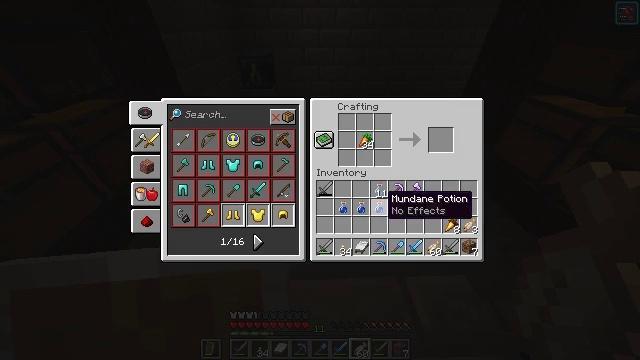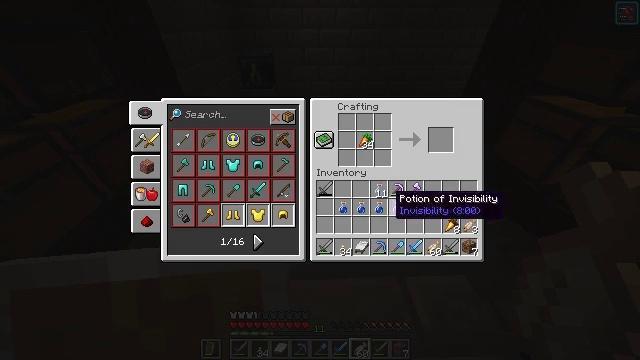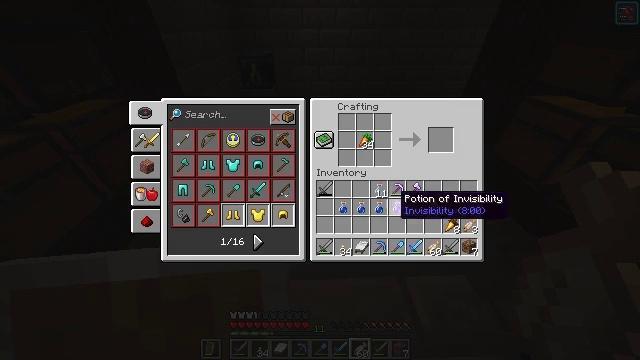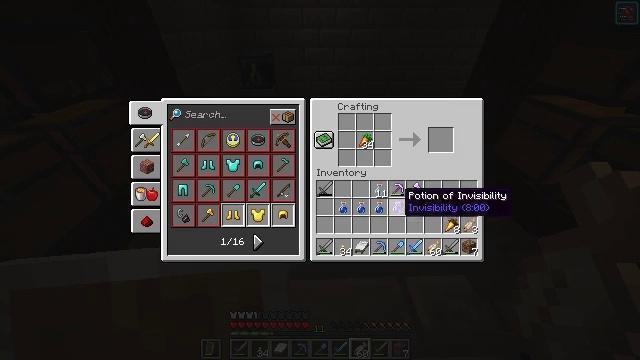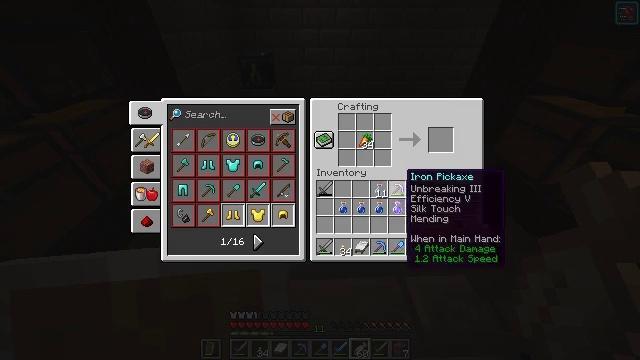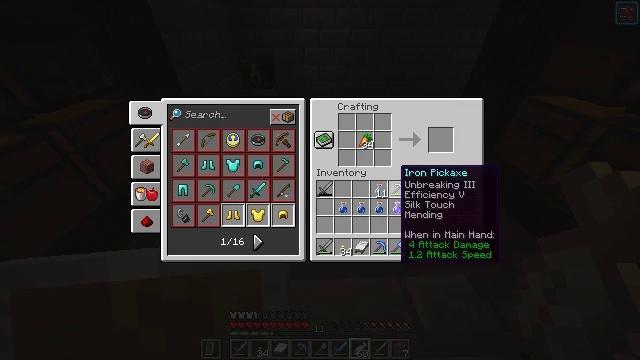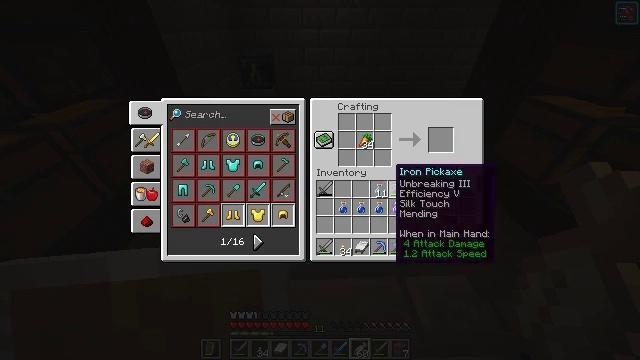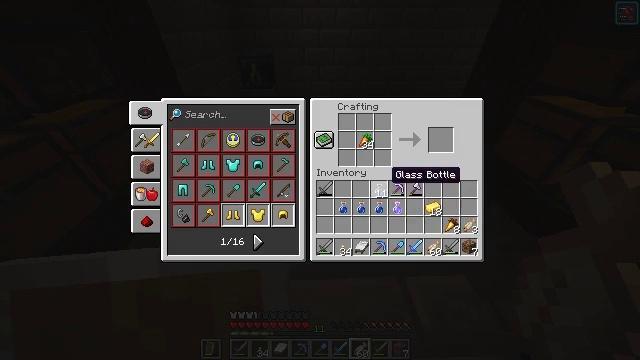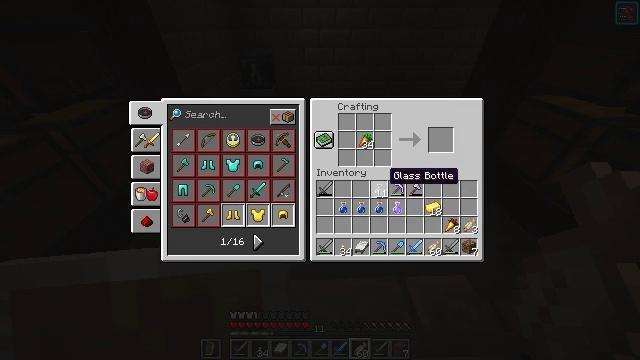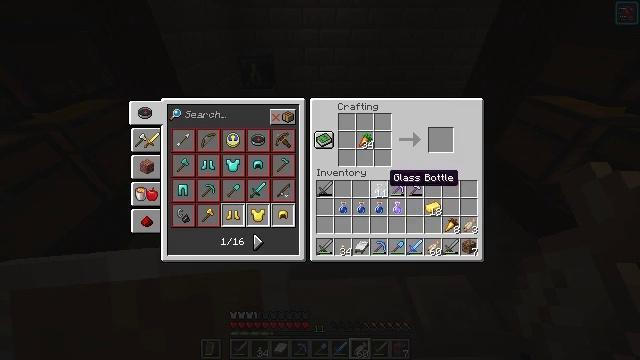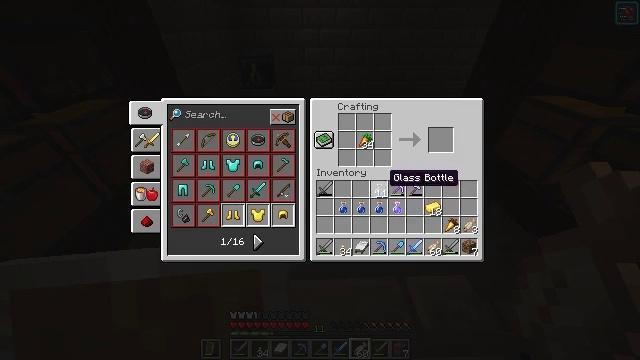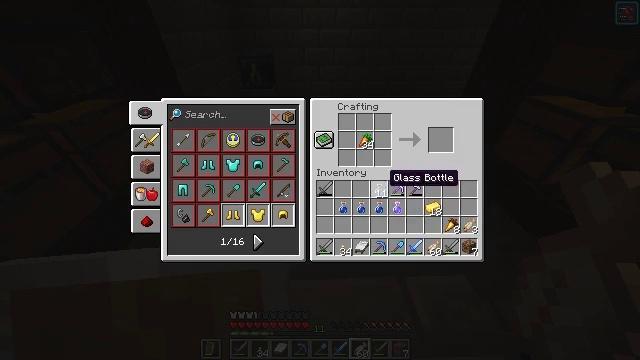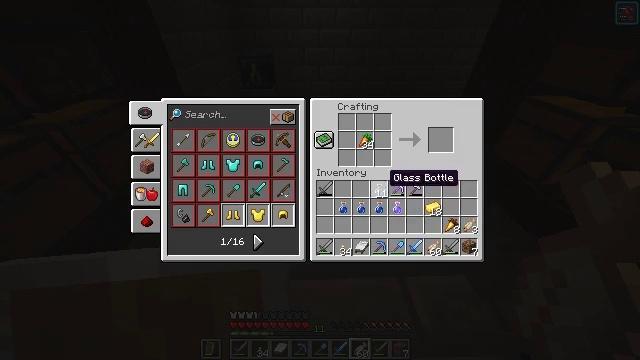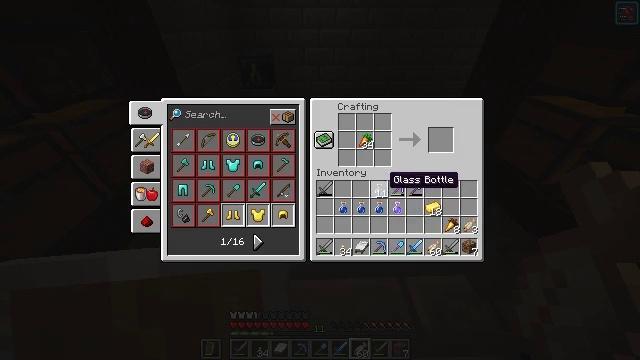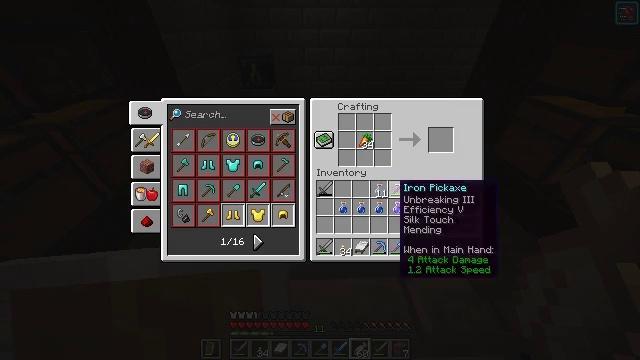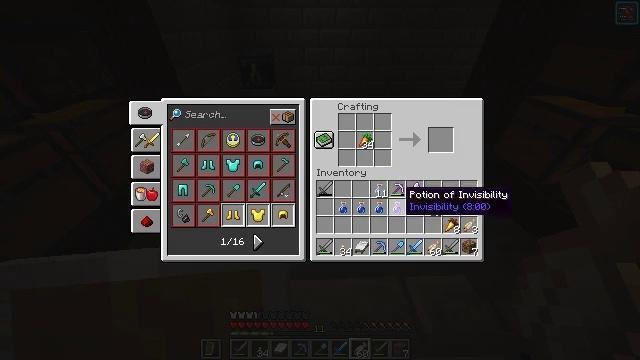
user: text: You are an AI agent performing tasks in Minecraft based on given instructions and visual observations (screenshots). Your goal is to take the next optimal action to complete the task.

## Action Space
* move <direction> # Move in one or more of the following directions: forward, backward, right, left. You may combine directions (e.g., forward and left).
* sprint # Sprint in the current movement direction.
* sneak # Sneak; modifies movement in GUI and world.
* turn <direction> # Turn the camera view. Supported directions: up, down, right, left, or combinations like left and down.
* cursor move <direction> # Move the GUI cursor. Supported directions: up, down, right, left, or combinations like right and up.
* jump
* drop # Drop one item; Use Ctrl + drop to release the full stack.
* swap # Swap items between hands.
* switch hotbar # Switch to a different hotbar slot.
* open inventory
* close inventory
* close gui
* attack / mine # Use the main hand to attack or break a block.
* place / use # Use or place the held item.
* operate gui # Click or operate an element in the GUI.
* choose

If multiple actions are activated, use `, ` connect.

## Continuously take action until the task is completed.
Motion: motion action
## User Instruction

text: Open a crafting table to get gold nugget.
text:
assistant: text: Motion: cursor move right
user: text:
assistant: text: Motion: no_op
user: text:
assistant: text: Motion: no_op
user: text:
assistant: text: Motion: cursor move up
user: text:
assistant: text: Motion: no_op
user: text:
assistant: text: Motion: no_op
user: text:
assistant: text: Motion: no_op
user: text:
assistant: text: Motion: no_op
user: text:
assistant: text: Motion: no_op
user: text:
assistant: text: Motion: no_op
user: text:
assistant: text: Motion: no_op
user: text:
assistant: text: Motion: no_op
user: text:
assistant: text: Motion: no_op
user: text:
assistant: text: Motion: cursor move right and down
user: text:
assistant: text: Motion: cursor move down
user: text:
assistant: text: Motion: no_op
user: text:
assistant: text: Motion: no_op
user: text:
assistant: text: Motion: no_op
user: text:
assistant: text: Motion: cursor move left and up
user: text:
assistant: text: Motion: no_op
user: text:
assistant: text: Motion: no_op
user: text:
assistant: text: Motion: no_op
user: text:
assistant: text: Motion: operate gui
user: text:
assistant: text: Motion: cursor move down, operate gui
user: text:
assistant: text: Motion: cursor move down
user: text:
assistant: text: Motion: cursor move down
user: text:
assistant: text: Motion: cursor move down
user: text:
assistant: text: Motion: cursor move left
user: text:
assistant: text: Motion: cursor move left
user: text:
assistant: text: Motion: no_op